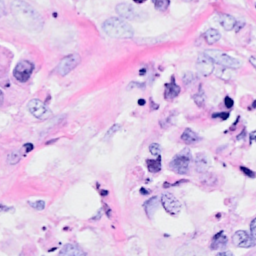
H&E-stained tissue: Breast